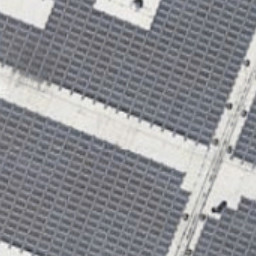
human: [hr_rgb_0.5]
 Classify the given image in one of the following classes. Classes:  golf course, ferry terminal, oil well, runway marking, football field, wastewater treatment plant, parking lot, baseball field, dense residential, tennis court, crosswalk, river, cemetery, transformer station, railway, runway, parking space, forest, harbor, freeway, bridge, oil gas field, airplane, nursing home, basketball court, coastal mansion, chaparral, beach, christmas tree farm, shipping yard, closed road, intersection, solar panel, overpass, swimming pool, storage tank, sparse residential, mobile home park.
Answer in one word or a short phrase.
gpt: solar panel